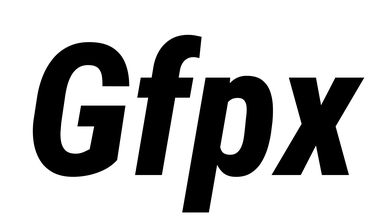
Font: Roboto-Italic_Condensed_ExtraBold_Italic